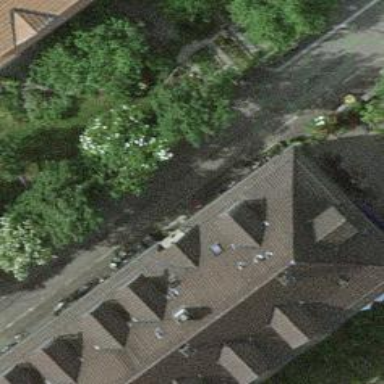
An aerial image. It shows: Hipped-roof building with apartments.